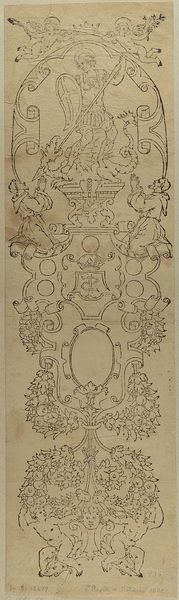
Titel: Hochfüllung aus Rollwerk mit Putten und Fruchtgehängen, Hl. Georg und zwei anbetenden Mönchen
Künstler: Monogrammist T S
Standort: Hamburg
Institution: Museum für Kunst und Gewerbe Hamburg
Schlagwörter: krone, engel, holzschnitt, papier, grafik, graphik, kartusche, floral, ornamente, fotografie, photographie, schild, druckgraphik, druckgrafik, beten, girlanden, heiligenschein, fabelwesen, putten, ungeheuer, drache, amoretten, georg, monster, festons, fabeltier, fabeltiere, rollwerk, gerippt, zwitterwesen, monstrum, reproduktionen, drachenkampf, blumengewinde, druckerzeugnisse, tierornamente, mönch, ornamentstich, vorlageblätter